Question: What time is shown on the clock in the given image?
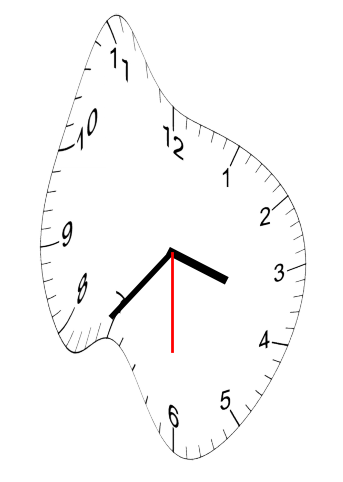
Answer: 03:36:30